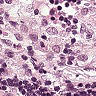
Metastatic tissue present: no